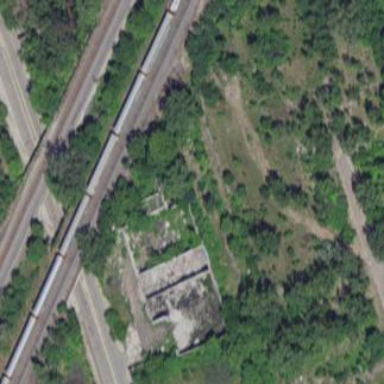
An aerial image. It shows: Brownfield site.